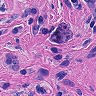
Metastatic tissue present: yes